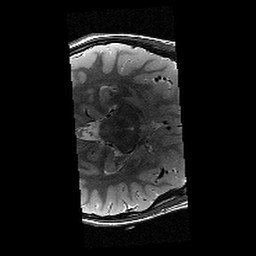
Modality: T2w
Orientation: axial
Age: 10
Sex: male
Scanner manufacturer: siemens
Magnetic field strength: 3 T
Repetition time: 9.23 s
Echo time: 0.067 s